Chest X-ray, PA view. Patient: 50 years old, sex F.
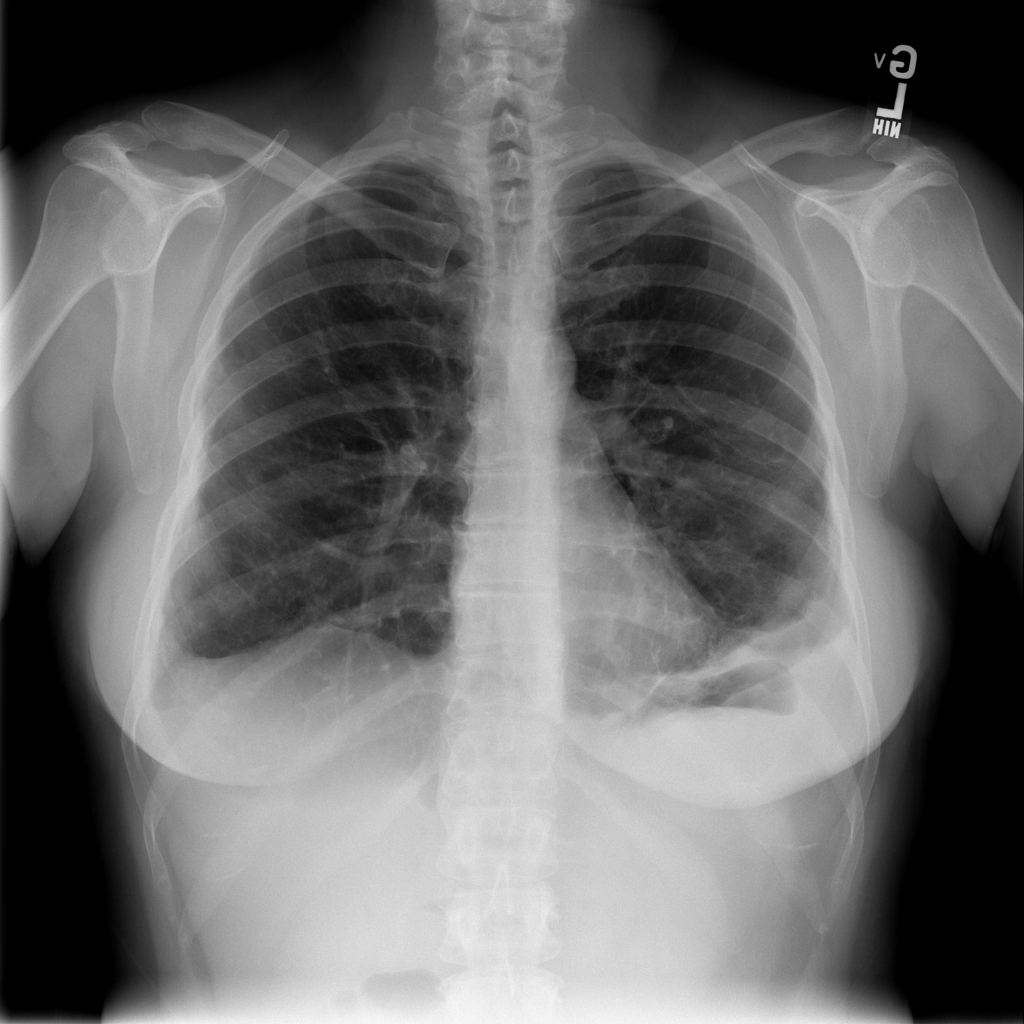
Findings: Pneumothorax